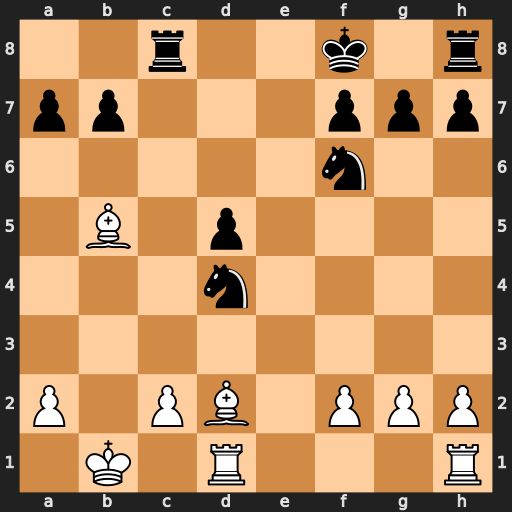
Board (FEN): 2r2k1r/pp3ppp/5n2/1B1p4/3n4/8/P1PB1PPP/1K1R3R
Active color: w
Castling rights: -
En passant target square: -
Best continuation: Bb4+ Kg8 Rxd4